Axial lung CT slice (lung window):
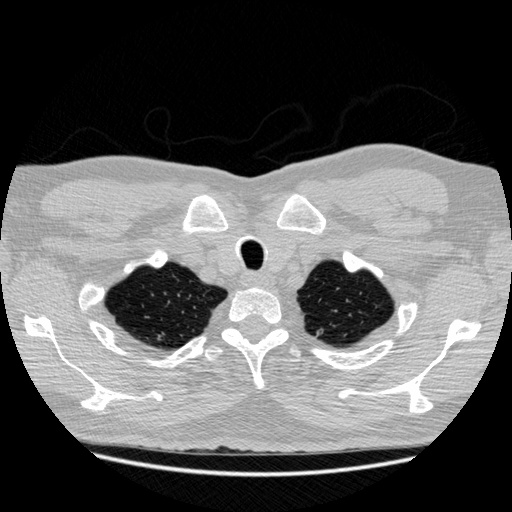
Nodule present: no